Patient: sex F, age 33
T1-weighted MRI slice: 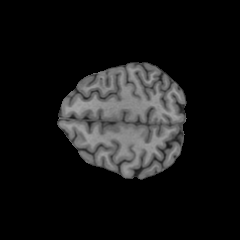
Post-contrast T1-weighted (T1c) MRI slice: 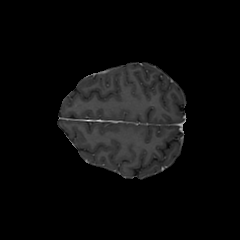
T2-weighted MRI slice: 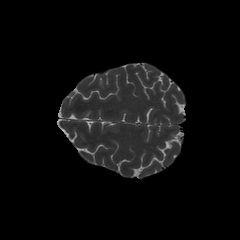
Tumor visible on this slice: no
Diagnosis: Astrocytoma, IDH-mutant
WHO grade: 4